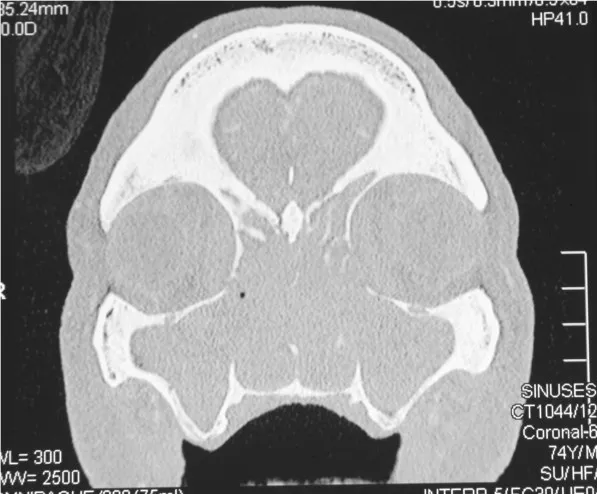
Coronal C. T: destruction of the medial walls of the maxillary sinuses and veiling of maxillary sinuses, ethmoidal sinus, frontal sinus and the nasal cavity.
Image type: radiology (ct)